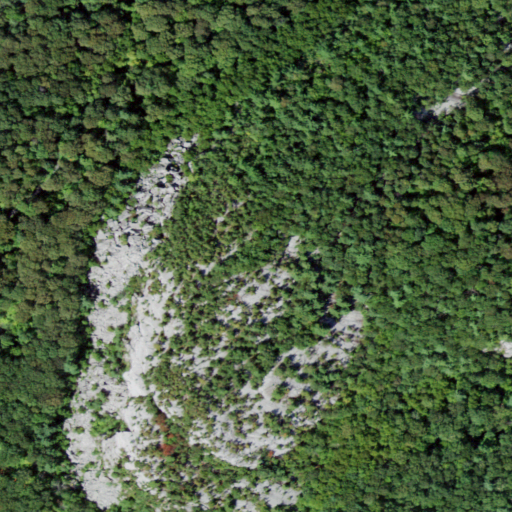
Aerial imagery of mountain in New York named Bonticou Crag containing deciduous forest, pasture, mixed forest, barren land, and evergreen forest